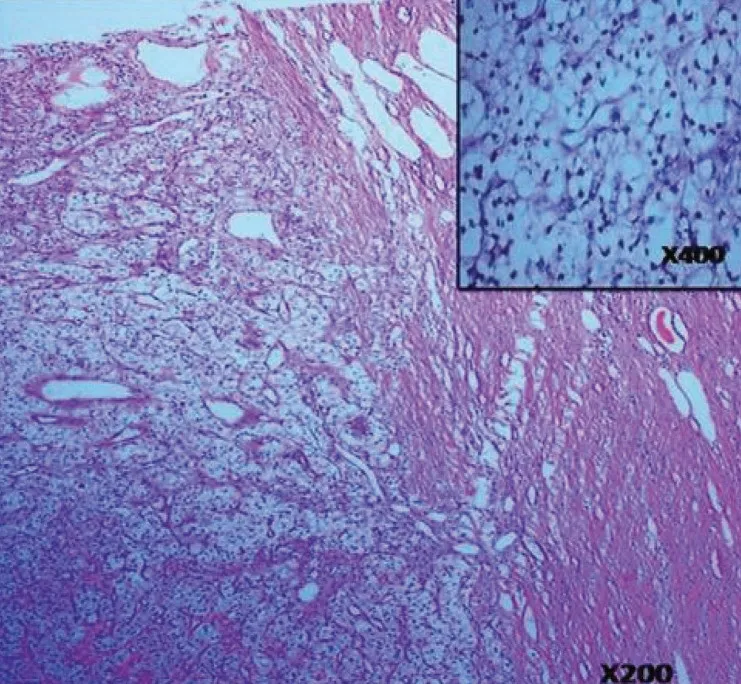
A 56-year-old man with renal cell carcinoma in renal allograft. Findings: Tumor with capsule. Tumor cells are arranged in organoid pattern/fascicles. Individual cells (inset) are round to polygonal, moderately large and having clear or rarely fine granular cytoplasm with well-defined borders and round vesicular nuclei with mild anisonucleosis with rarely prominent nucleoli (H&E, x200 and x400 [inset.
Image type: pathology (h&e)